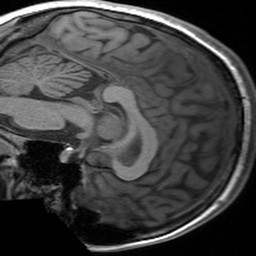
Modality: T1w
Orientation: sagittal
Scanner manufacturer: siemens
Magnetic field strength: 3 T
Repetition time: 1.54 s
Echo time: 0.00234 s